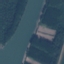
Label: River